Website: bh-photo
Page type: store-pickup
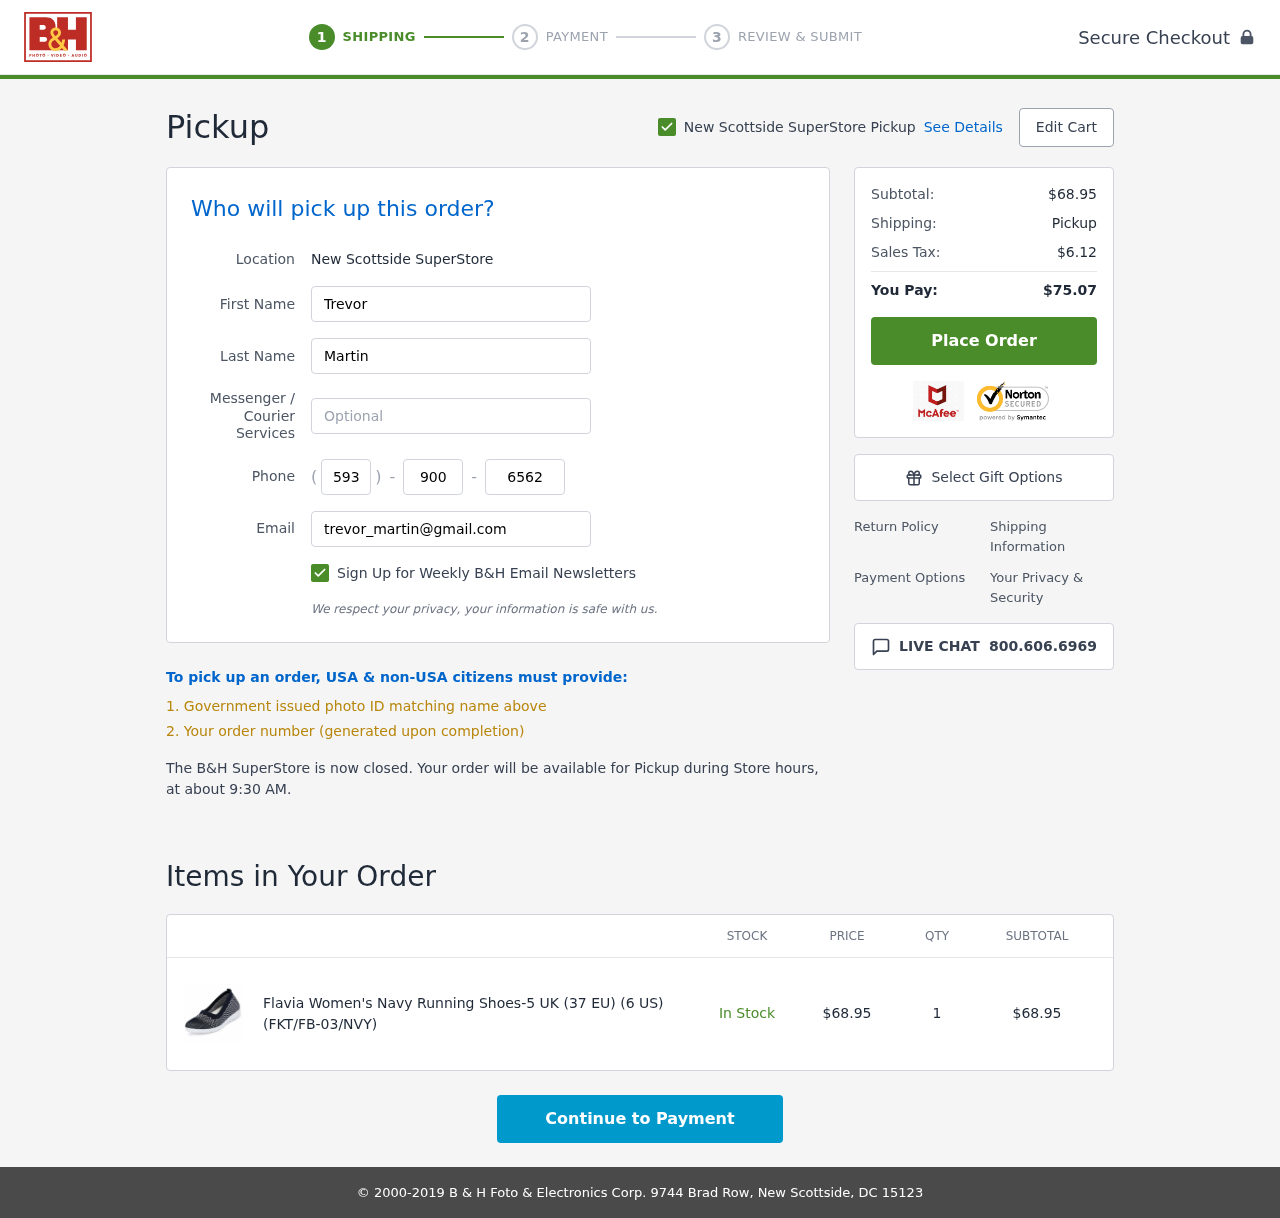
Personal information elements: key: PII_EMAIL
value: trevor_martin@gmail.com
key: PII_FIRSTNAME
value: Trevor
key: PII_LASTNAME
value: Martin
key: PII_LOCATION1_CITY
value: New Scottside SuperStore Pickup
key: PII_LOCATION1_CITY
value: New Scottside SuperStore
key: PII_PHONE_AREA
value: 593
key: PII_PHONE_PREFIX
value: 900
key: PII_PHONE_SUFFIX
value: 6562
Product elements: key: PRODUCT1_NAME
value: Flavia Women's Navy Running Shoes-5 UK (37 EU) (6 US) (FKT/FB-03/NVY)
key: PRODUCT1_PRICE
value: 68.95
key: PRODUCT1_QUANTITY
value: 1
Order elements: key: ORDER_SUBTOTAL
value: $68.95
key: ORDER_TAX
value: $6.12
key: ORDER_TOTAL
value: $75.07